Interaction volume radius: 5 \u00c5
Interaction volume height: 40 \u00c5
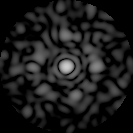
Disorder parameter: 0.8497